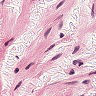
Metastatic tissue present: no